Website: ulta-beauty
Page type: account-selection
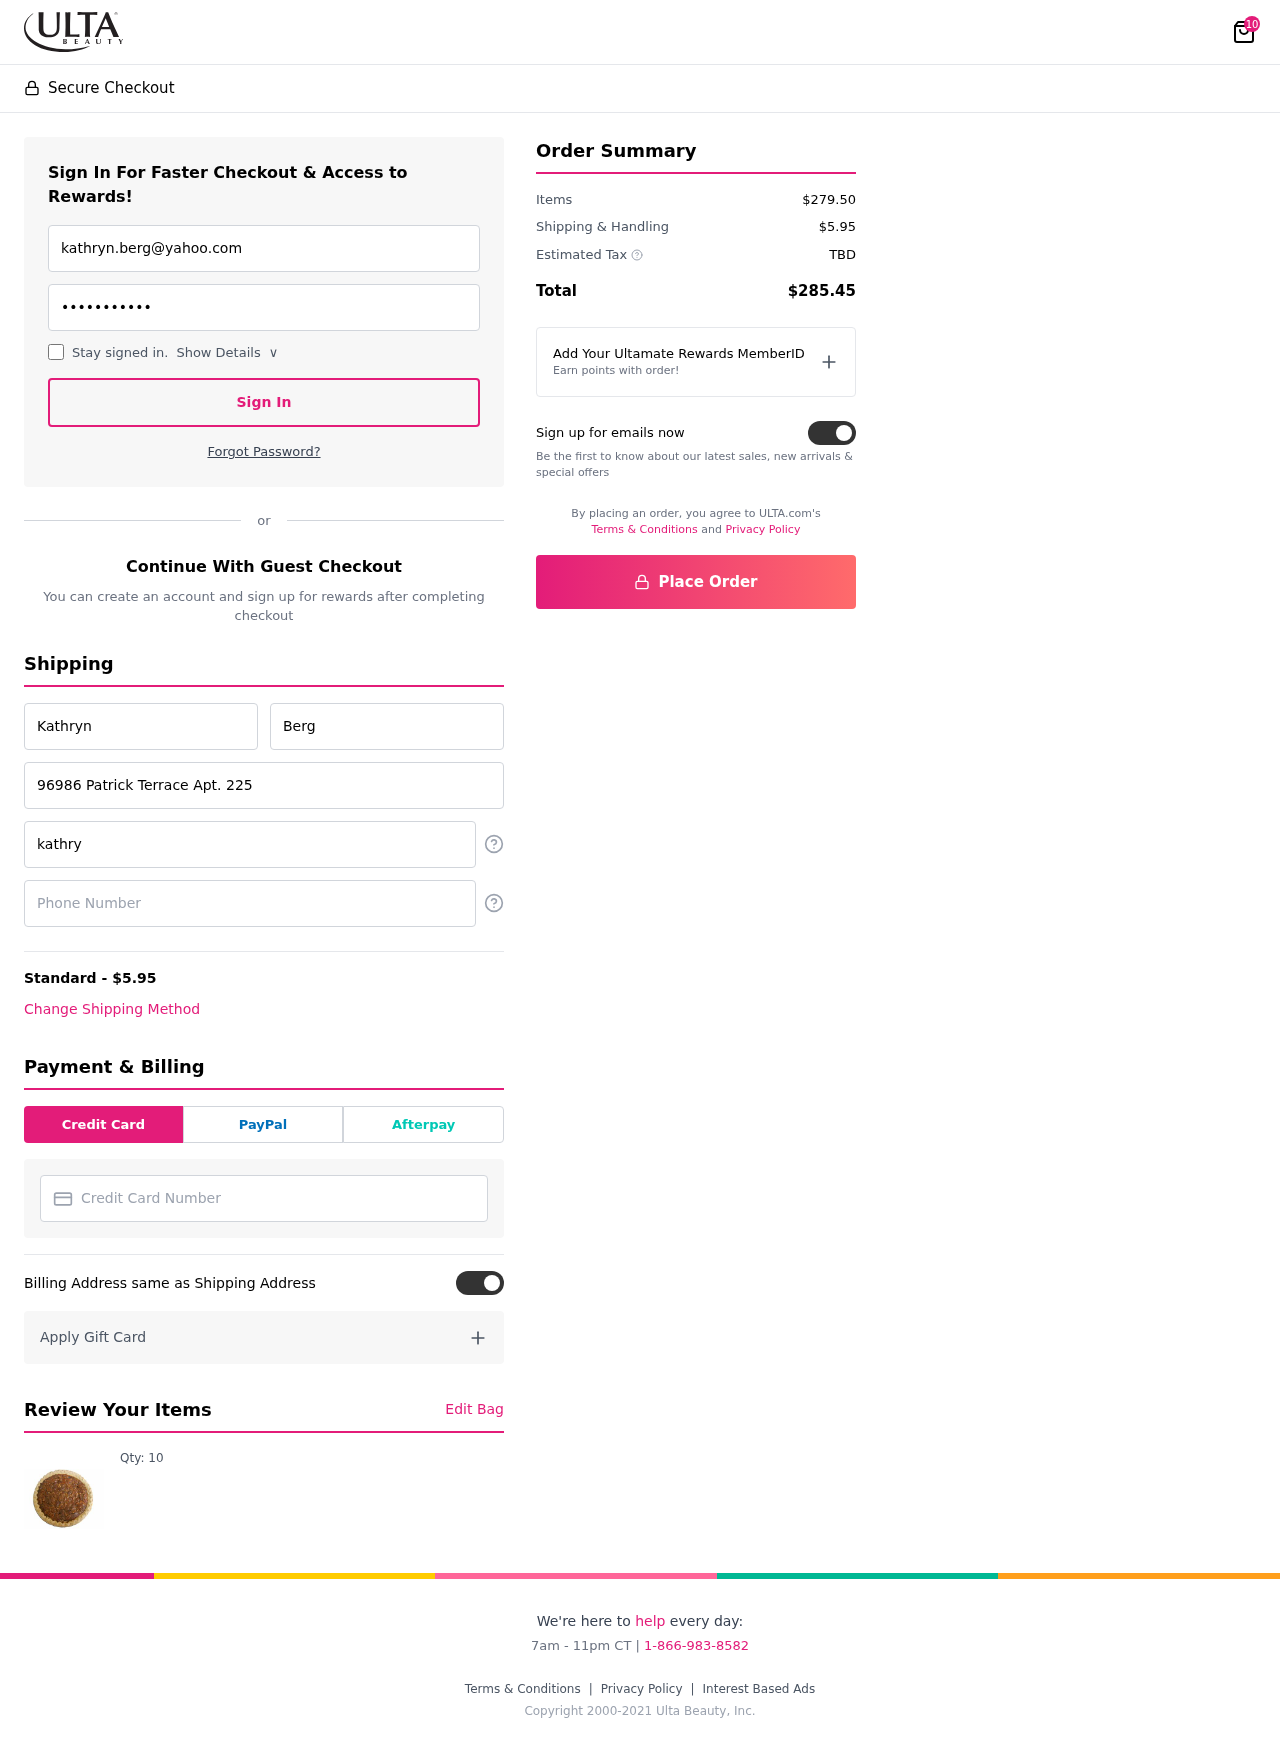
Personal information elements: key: PII_CARD_NUMBER
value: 2296 7994 2312 2833
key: PII_EMAIL
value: kathryn.berg@yahoo.com
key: PII_EMAIL2
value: kathryn.berg@yahoo.com
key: PII_FIRSTNAME
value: Kathryn
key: PII_LASTNAME
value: Berg
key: PII_PHONE
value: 8847941724
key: PII_STREET
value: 96986 Patrick Terrace Apt. 225
Product elements: key: PRODUCT1_QUANTITY
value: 10
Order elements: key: ORDER_NUM_ITEMS
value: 10
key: ORDER_SHIPPING_COST
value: $5.95
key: ORDER_SUBTOTAL
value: $279.50
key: ORDER_TAX
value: TBD
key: ORDER_TOTAL
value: $285.45